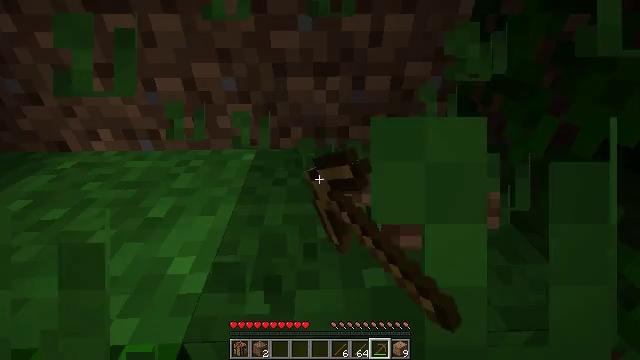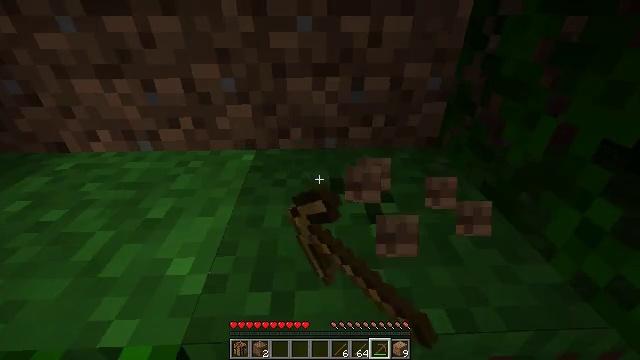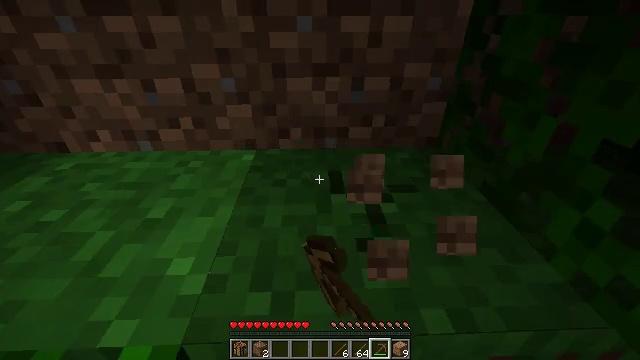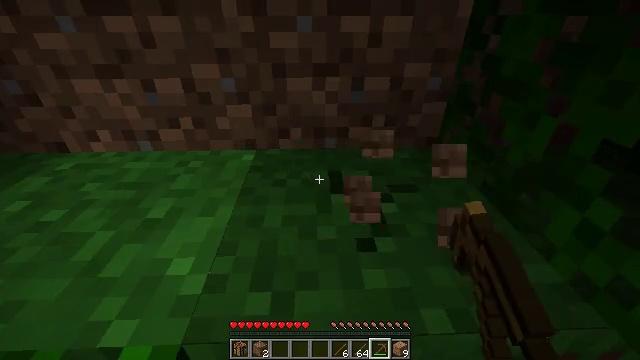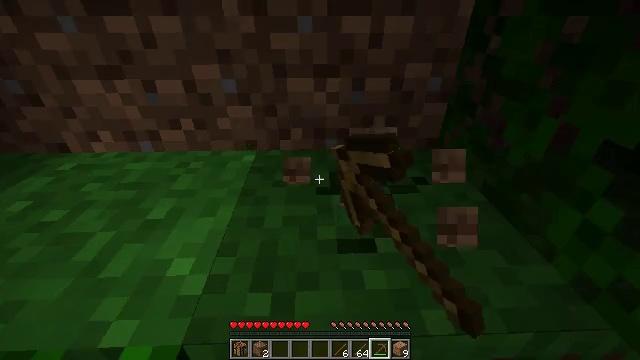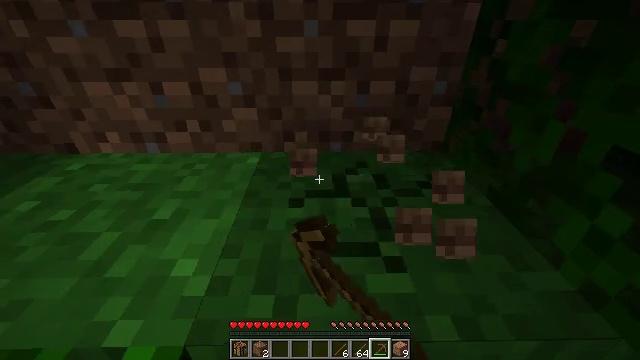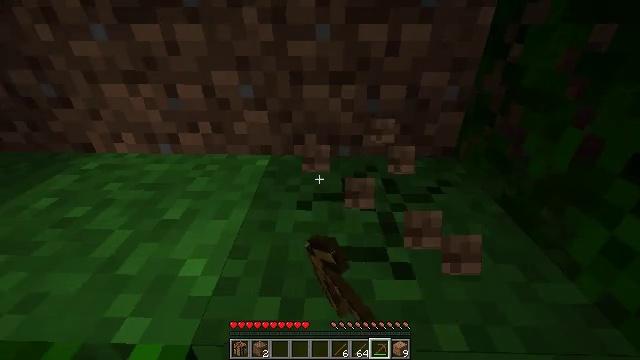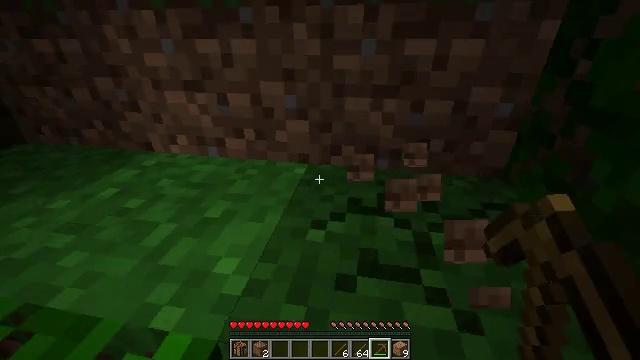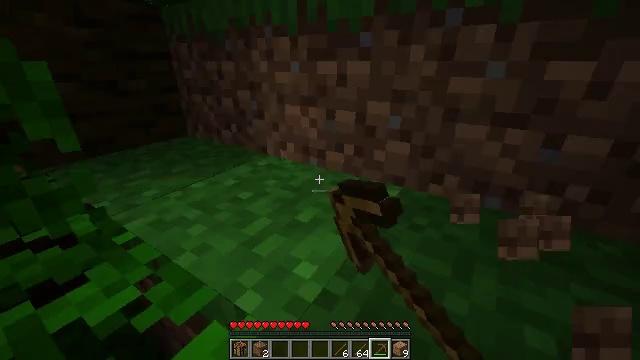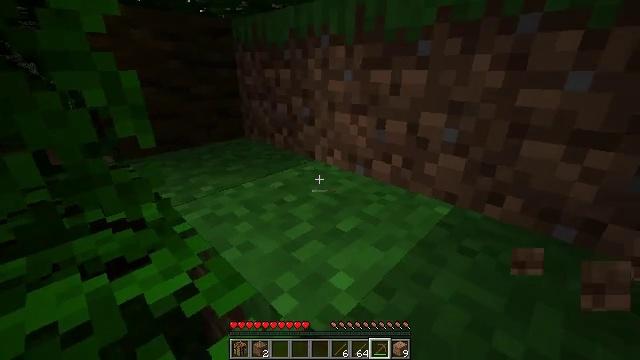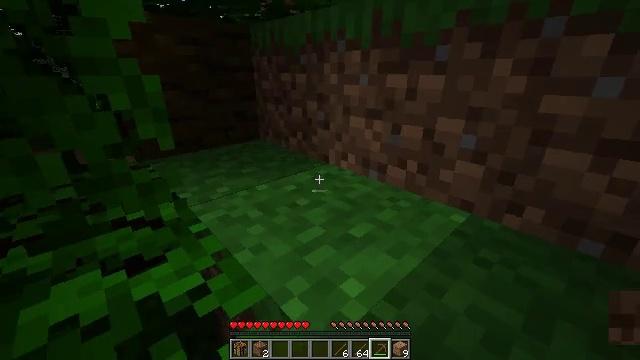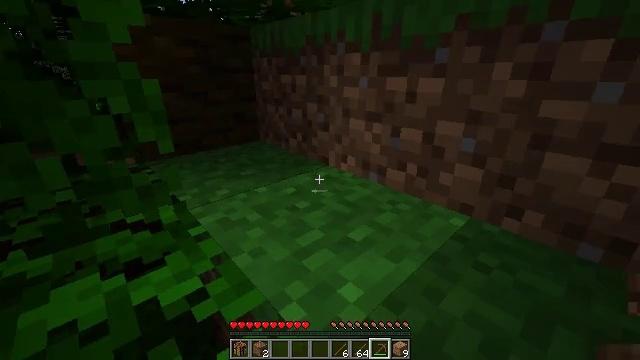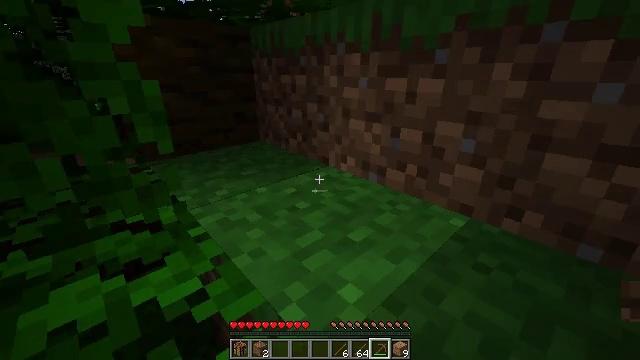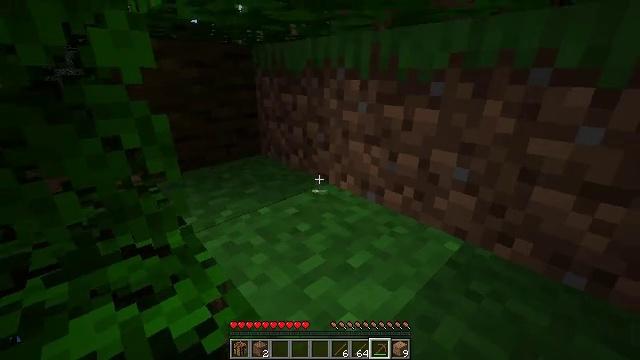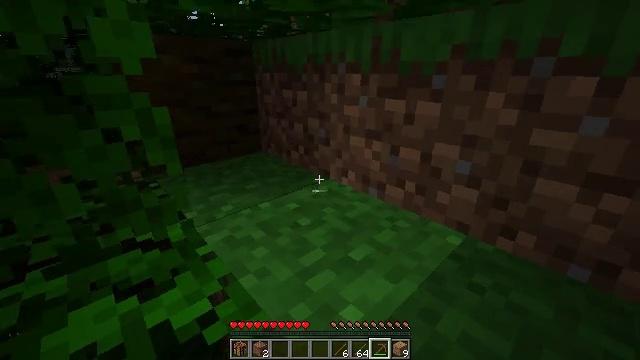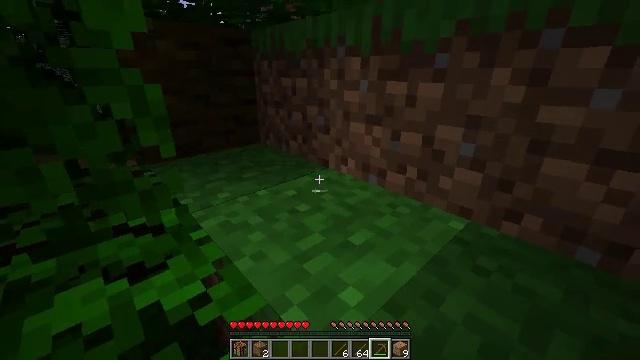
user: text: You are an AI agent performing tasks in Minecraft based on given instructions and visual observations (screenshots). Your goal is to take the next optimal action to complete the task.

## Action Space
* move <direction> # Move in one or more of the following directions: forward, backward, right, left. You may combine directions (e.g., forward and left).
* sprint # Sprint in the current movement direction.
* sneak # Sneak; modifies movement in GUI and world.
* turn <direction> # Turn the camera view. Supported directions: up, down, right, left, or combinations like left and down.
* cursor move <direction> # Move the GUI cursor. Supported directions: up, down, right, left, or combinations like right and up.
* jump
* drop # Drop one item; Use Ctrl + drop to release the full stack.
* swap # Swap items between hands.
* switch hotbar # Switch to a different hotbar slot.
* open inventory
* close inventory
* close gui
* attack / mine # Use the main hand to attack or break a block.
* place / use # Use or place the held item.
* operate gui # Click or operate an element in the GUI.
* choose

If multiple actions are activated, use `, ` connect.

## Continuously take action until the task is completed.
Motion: motion action
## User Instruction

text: Mine oak leaves.
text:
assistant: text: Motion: attack / mine
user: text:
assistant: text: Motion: attack / mine
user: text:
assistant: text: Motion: attack / mine
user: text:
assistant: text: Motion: attack / mine
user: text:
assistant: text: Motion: turn left, attack / mine
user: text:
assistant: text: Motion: turn left, attack / mine
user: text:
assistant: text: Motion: turn left and up, attack / mine
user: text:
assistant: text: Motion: move forward, turn left and up
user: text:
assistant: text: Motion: move forward, turn left and up
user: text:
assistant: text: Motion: move forward, turn left
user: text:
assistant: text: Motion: move forward
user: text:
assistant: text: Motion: move forward
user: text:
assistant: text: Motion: move forward, jump
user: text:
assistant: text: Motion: move forward, jump
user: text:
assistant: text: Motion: move forward, jump
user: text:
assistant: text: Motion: move forward, jump
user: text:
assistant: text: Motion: move forward, jump
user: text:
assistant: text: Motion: move forward
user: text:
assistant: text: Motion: move forward
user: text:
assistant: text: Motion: move forward
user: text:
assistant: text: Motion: move forward
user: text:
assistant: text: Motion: move forward
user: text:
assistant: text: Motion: move forward
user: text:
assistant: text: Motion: move forward
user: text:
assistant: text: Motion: move forward, jump
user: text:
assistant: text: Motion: move forward, jump
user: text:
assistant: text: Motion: move forward, turn left, jump
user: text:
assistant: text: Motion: move forward, turn left and up, jump
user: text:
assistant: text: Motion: move forward, turn left
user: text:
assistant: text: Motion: move forward